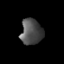
Tissue: lung
Cell type: T cells
Senescence score: 0.1248
Nuclear area (px): 545
Mean DAPI intensity: 80.261